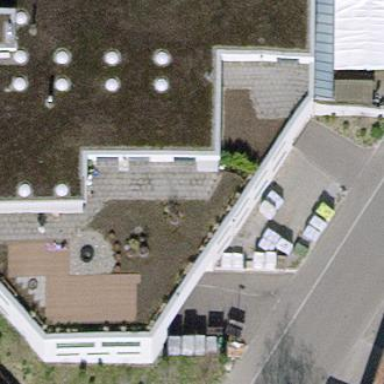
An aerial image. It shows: Supermarket located in building.